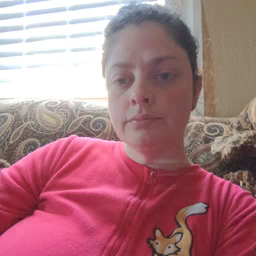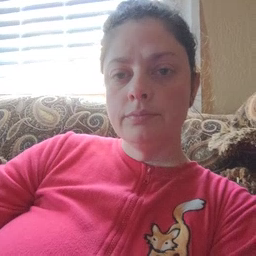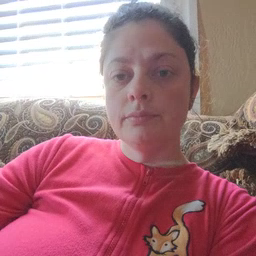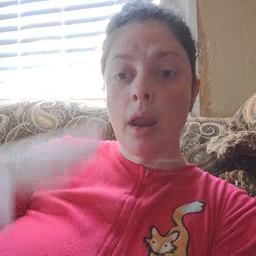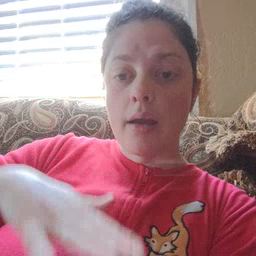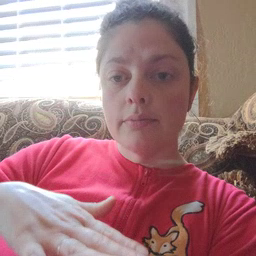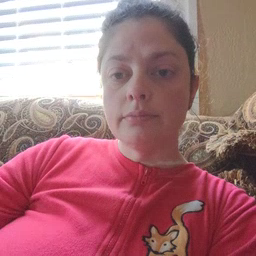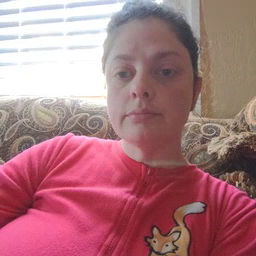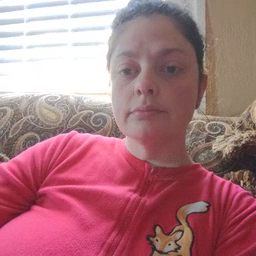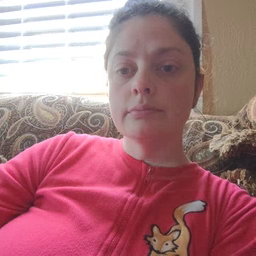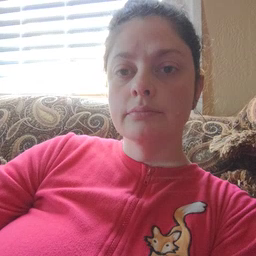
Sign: on